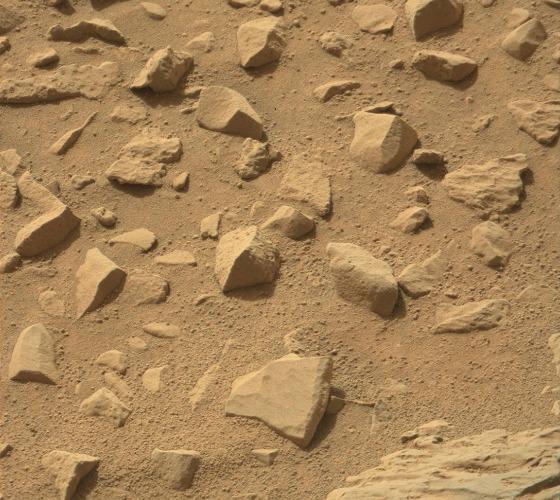
Terrain classes present: Bedrock, Gravel / Sand / Soil, Rock, Shadow